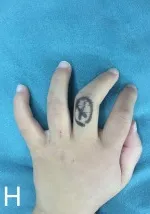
Diagnosis and treatment of clinodactyly deformity in a 2-year-10-month-old boy. After operation, the radiographs showed good prognosis (E-G).
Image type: medical_photograph (other_medical_photograph)